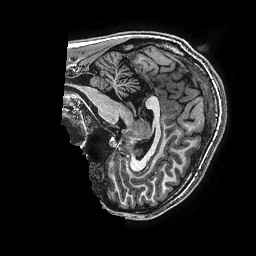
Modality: T1w
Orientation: sagittal
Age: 16
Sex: female
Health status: ill
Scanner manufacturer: ge
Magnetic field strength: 3 T
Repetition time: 0.00766 s
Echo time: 0.003476 s